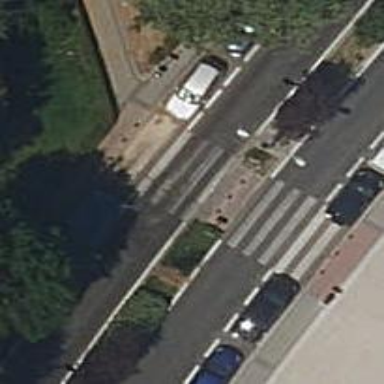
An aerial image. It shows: Bollard.